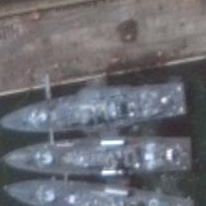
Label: combat